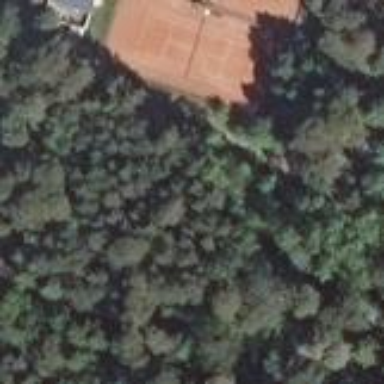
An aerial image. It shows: Tennis court in leisure pitch.